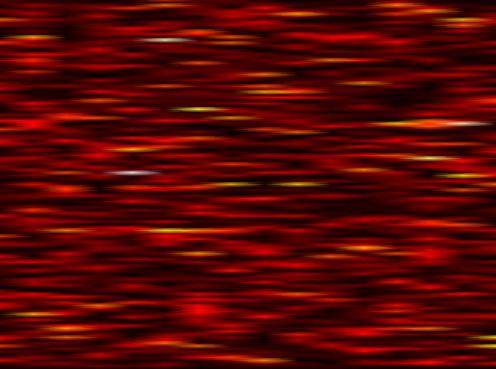
Label: FOFDM